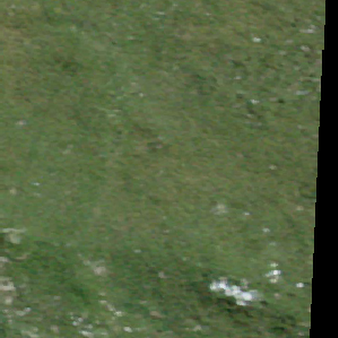
Label: other